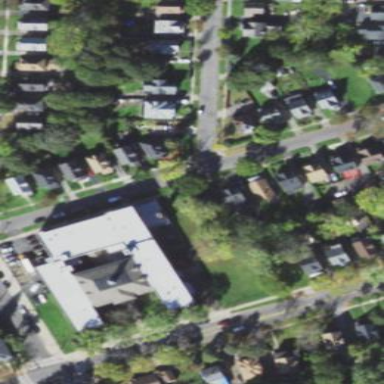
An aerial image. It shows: School.